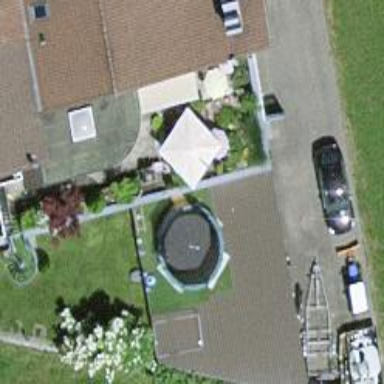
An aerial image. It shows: Garage.